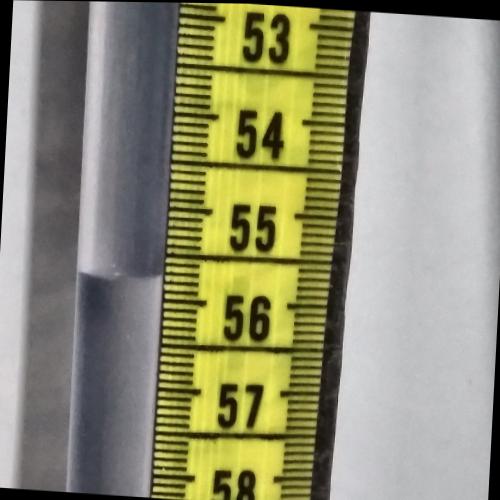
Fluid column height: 55.7 cm